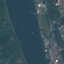
Land use / land cover: River